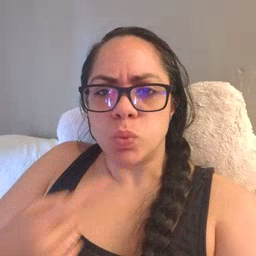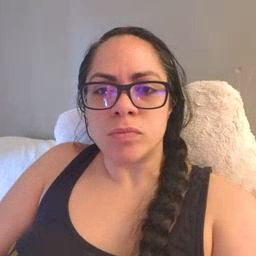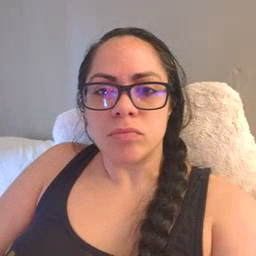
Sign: mouth